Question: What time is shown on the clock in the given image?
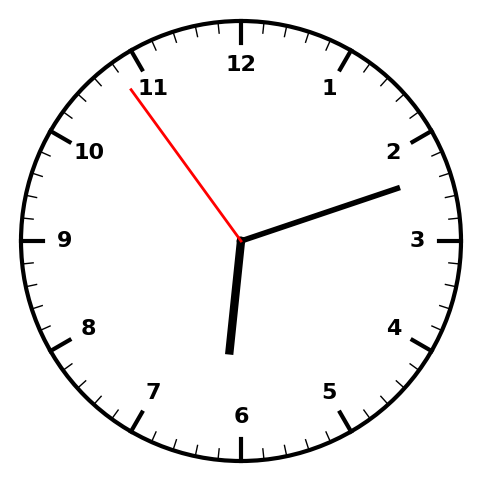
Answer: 06:11:54